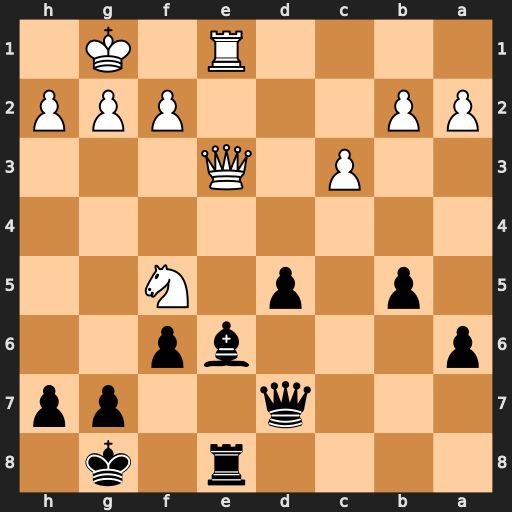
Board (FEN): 4r1k1/3q2pp/p3bp2/1p1p1N2/8/2P1Q3/PP3PPP/4R1K1
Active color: b
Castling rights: -
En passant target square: -
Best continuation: Bf7 Nh6+ gxh6